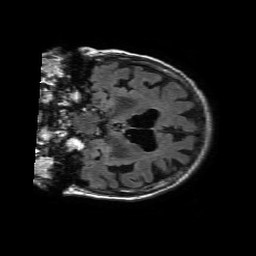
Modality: FLAIR
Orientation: coronal
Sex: female
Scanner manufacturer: philips
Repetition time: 11 s
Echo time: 0.125 s